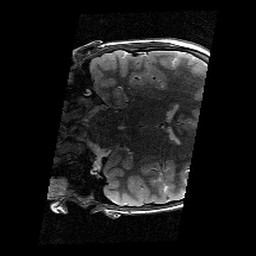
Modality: T2w
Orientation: coronal
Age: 10
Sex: male
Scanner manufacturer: siemens
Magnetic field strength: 3 T
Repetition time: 9.23 s
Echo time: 0.067 s